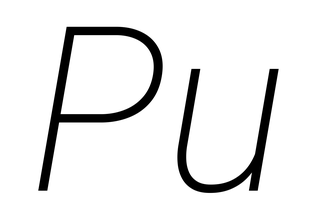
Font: Roboto-Italic_ExtraLight_Italic